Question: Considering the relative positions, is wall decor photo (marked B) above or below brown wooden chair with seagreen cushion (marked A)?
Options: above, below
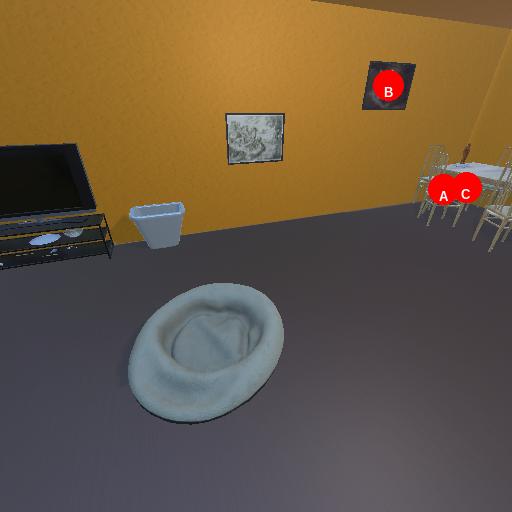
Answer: above